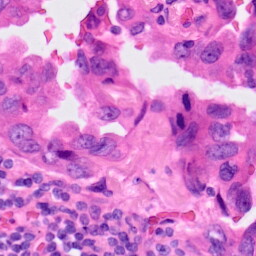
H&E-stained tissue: Lung